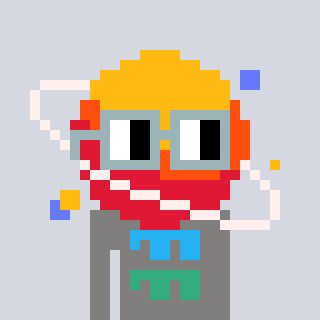
a pixel art character with square dark gray glasses, a saturn-shaped head and a bluegrey-colored body on a cool background